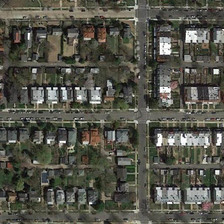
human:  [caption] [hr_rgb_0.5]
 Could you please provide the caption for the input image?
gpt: neatly arranged rectangular residential blocks are devided by bustling roads .

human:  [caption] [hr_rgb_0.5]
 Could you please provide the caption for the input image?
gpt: we can see some compactly arranged houses near roads .

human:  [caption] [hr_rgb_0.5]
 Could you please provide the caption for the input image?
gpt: we can see some compactly arranged houses near roads .

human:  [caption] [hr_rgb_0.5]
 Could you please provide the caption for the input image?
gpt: a long cross divids the residential into four parts .

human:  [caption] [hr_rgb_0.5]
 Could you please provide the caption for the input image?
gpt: many buildings and green trees are in a dense residential area .